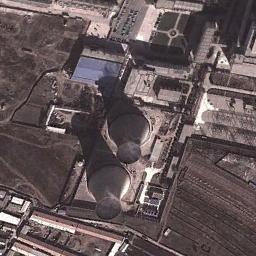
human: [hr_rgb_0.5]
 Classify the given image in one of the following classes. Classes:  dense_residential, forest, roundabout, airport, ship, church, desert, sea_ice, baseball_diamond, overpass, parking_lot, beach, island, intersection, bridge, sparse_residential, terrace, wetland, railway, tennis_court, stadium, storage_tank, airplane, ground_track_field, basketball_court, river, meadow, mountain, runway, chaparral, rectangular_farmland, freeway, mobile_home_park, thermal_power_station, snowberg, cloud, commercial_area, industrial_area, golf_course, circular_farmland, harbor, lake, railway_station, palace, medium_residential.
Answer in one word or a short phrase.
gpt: thermal_power_station